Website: apple
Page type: account-selection
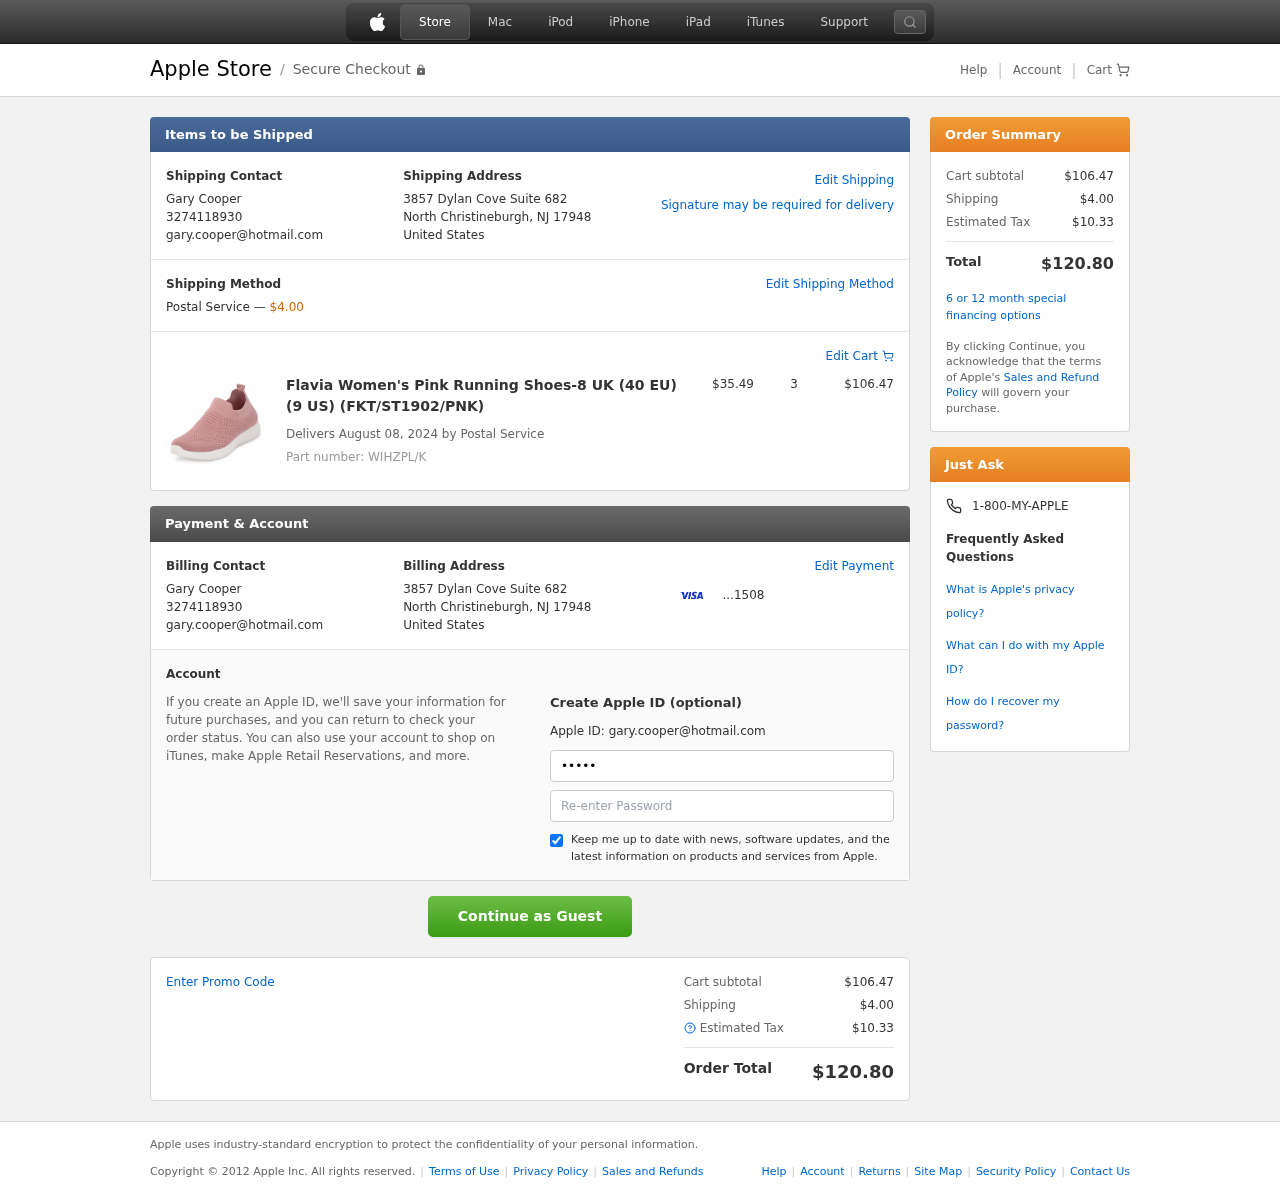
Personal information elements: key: PII_CARD_LAST4
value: ...1508
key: PII_CITY_STATE_ZIP
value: North Christineburgh, NJ 17948
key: PII_COUNTRY
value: United States
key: PII_EMAIL
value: gary.cooper@hotmail.com
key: PII_FULLNAME
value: Gary Cooper
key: PII_PHONE
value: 3274118930
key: PII_STREET
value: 3857 Dylan Cove Suite 682
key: PII_FIRSTNAME
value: Gary
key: PII_LASTNAME
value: Cooper
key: PII_FULLNAME2
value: Gary Cooper
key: PII_FULLNAME3
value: Gary Cooper
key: PII_FIRSTNAME2
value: Gary
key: PII_FIRSTNAME3
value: Gary
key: PII_LASTNAME2
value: Cooper
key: PII_LASTNAME3
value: Cooper
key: PII_FIRSTNAME_DERIVED
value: Gary
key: PII_LASTNAME_DERIVED
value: Cooper
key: PII_FULLNAME_DERIVED
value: Gary Cooper
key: PII_NAME_FULL_DERIVED
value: Gary Cooper
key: PII_PHONE_LINE
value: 8930
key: PII_PHONE_SUFFIX
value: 8930
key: PII_PHONE2
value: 3274118930
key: PII_PHONE3
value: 3274118930
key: PII_PHONE_NUMERIC
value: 3274118930
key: PII_PHONE_LINE_NUMERIC
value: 8930
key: PII_PHONE_SUFFIX_NUMERIC
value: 8930
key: PII_PHONE2_NUMERIC
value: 3274118930
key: PII_PHONE3_NUMERIC
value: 3274118930
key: PII_PHONE_DIGITS
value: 3274118930
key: PII_PHONE_LAST4
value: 8930
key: PII_EMAIL2
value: gary.cooper@hotmail.com
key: PII_EMAIL3
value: gary.cooper@hotmail.com
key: PII_CITY
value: North Christineburgh
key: PII_STATE_ABBR
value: NJ
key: PII_POSTCODE
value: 17948
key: PII_POSTCODE_FULL
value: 17948
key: PII_CITY_STATE
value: North Christineburgh, NJ
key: PII_POSTCODE_NUMERIC
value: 17948
Product elements: key: PRODUCT1_NAME
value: Flavia Women's Pink Running Shoes-8 UK (40 EU) (9 US) (FKT/ST1902/PNK)
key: PRODUCT1_PRICE
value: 35.49
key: PRODUCT1_QUANTITY
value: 3
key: PRODUCT_PART_NUMBER
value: Part number: WIHZPL/K
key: PRODUCT_TOTAL
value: $106.47
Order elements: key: ORDER_SHIPPING_COST
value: $4.00
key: ORDER_DELIVERY_DATE
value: Delivers August 08, 2024 by Postal Service
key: ORDER_SUBTOTAL
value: $106.47
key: ORDER_TAX
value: $10.33
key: ORDER_TOTAL
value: $120.80